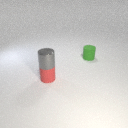
small red rubber cylinder below small gray metal cylinder